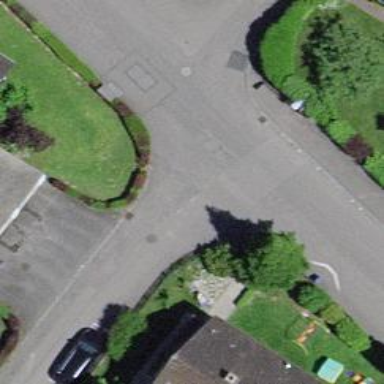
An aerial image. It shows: Residential road with asphalt surface and no sidewalk.